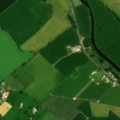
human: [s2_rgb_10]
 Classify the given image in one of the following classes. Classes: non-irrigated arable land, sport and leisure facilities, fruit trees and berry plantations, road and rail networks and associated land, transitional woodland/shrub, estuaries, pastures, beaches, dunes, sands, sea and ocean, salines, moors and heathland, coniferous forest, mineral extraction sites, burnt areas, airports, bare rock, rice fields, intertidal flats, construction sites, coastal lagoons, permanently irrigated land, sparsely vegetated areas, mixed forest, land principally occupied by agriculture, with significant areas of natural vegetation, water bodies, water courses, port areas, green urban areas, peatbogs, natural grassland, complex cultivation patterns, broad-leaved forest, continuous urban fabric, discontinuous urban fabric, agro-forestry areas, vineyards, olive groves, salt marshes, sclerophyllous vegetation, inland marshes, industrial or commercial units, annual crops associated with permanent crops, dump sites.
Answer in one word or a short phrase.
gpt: non-irrigated arable land